Question: I'm trying to create a div with 3 divs inside.
'''
.outter
{
right: 100px;
border: 10px solid white;
}
.main
{
overflow: hidden;
width: 100%;
height: 150px;
}
.left
{
float: left;
width: 40%;
height: 100%;
background-color: green;
border-right: 5px solid white;
}
.center
{
float: left;
width: 40%;
height: 100%;
background-color: red;
border-left: 5px solid white;
border-right: 5px solid white;
}
.right
{
float: right;
width: 20%;
height: 100%;
background-color: orange;
border-left: 5px solid white;
}
<div class="outter">
<div class="main">
<div class="left">
</div>
<div class="center">
</div>
<div class="right">
</div>
</div>
</div>
'''
This is what I got so far.
-The parent div should have a right distance fixed of 100px, a border of 10px white and the widht is the 100% - 100px;
-The inside divs have 40% + 40% + 20% with a distance between them of 10 px (thats why I putted the border-left 5 and border-right 5.

I'm having problems setting this. What I need is to have fixed sized borders and margin to the right. the other divs should be dynamic to fullfill the 100% width.
Can anyone help me?
Regards,
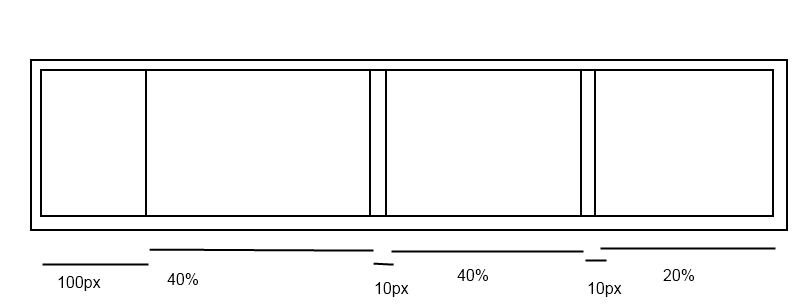
Answer: You can use 'box-sizing' for this. write like this:
'''
.main,
.main >*{
-moz-box-sizing:border-box;
-webkit-box-sizing:border-box;
box-sizing:border-box;
}
'''
Check this:
<URL>